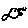
Label: fish